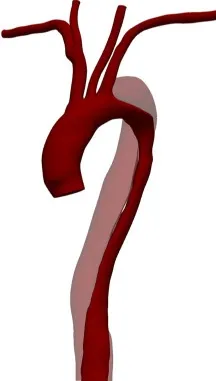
Reconstructed geometry of the dissected thoracic aorta, illustrating the true lumen (solid color), and ,the false lumen (transparent).
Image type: radiology (ct)